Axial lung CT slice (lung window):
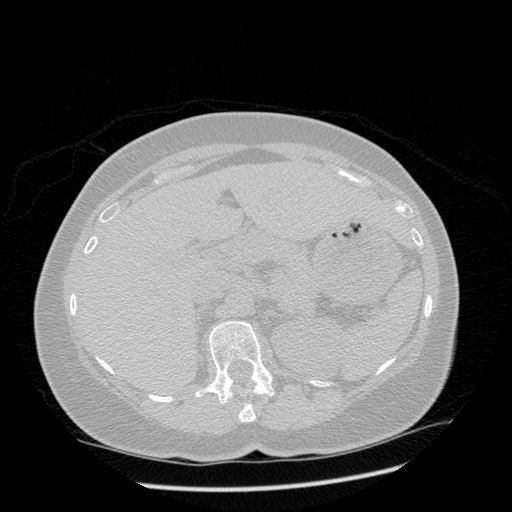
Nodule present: no